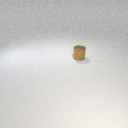
small brown metal cylinder